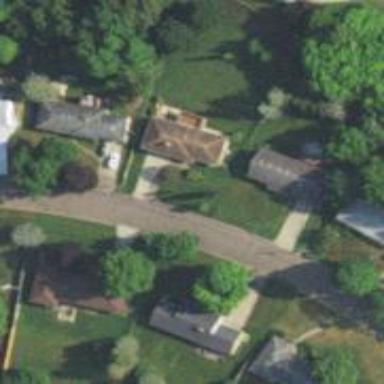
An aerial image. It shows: Driveway leading to service road.